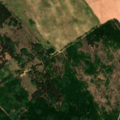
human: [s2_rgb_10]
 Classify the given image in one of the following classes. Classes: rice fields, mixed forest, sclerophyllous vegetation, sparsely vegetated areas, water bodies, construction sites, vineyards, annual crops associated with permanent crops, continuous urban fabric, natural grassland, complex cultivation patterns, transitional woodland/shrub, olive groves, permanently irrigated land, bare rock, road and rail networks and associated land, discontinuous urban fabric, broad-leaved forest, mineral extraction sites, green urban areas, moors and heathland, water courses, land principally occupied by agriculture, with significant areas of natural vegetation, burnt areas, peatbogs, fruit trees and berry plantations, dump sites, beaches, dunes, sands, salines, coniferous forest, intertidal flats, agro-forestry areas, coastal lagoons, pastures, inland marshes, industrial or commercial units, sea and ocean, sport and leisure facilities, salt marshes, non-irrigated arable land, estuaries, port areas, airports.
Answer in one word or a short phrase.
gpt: pastures, broad-leaved forest, coniferous forest, mixed forest, transitional woodland/shrub